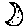
Label: moon